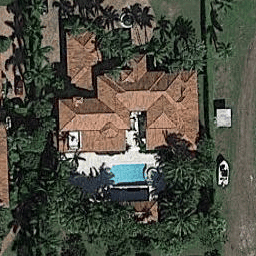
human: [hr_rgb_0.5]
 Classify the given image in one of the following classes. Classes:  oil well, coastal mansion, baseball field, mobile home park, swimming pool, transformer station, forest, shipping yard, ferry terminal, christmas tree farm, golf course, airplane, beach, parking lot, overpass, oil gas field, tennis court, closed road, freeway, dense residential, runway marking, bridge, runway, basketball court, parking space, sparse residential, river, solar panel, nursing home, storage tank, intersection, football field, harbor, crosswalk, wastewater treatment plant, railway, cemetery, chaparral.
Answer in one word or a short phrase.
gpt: coastal mansion